Question: I would like to save memory and since input data are in range [0,..,255] i don't need 4xFloat but 4xByte is going to be enough. GLSL and gpu don't like bytes so pack and unpack is required. Also no precision loss should occur.
## C++ and packing code:
The fastest and simplest solution should be using uint for transfer. GLM has already vector prepared so putting into vertex array should be all right. I checked vertex arrays with gDEBugger so i am sure they contains right data. VAP looks like this:
'''
glVertexAttribPointer(
0,
1, // one element
GL_UNSIGNED_INT, //transfer data type
GL_FALSE, //dont normalize
1 * sizeof(GLuint), // size of one element
(void*)0 // offset
);
'''
## GLSL and unpacking:
'''
layout(location = 0) in uint data;
vec4 unpack;
unpack.x = float((data & uint(0xff000000)) >> 24);
unpack.y = float((data & uint(0x00ff0000)) >> 16);
unpack.z = float((data & uint(0x0000ff00)) >> 8);
unpack.w = float((data & uint(0x000000ff)) >> 0);
'''
Result should provide hint but it's too much mess.

## Edit:
Even tho my solution is pointless, there are two bugs. First as mentioned below i have to use glVertexAttribPointer. Second in my case shifts were mirrored(X should be shifted by 0, Y by 8,..).
Proper solution looks like this:
'''
glVertexAttribPointer(
0,
4,
GL_UNSIGNED_BYTE,
GL_FALSE,
4 * sizeof(GLubyte),
(void*)0
);
shader:
layout(location = 0) in vec4 data;
'''
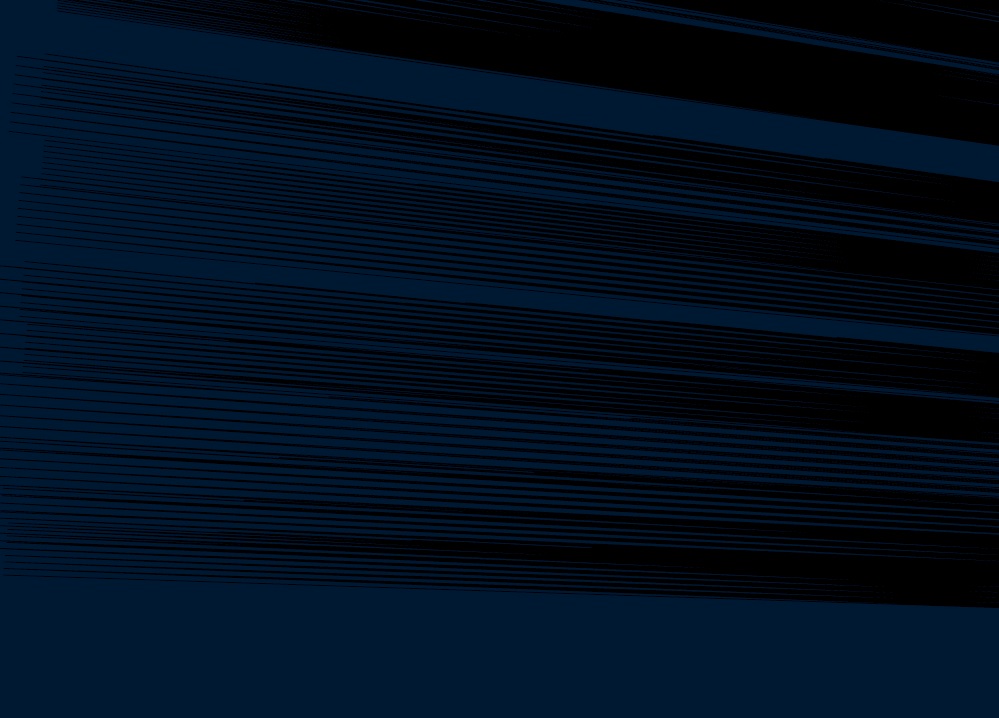
Answer: > GLSL and gpu don't like bytes so pack and unpack is required. Also no
precision loss should occur.
Why do you say that? Using 'GL_UNSIGNED_BYTE' attribute data is well-supported and very common (e.g. for colors). There is no performance issue with that (as long as one adheres to basic alignment rules).
The GL will automatically convert integer attribute data to float. The 'normalized' parameter defines if the data shall be normalized to the [0,1] (or [-1,1] for signed int types) range, or if it shall be converted directly to float, so that (GLubyte)255 will appear as 255.0f in the shader.
Your code fails because you need to use <URL> to set up integer attributes. But in your case, it really is a pointless exersice.